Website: walmart
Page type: account-selection
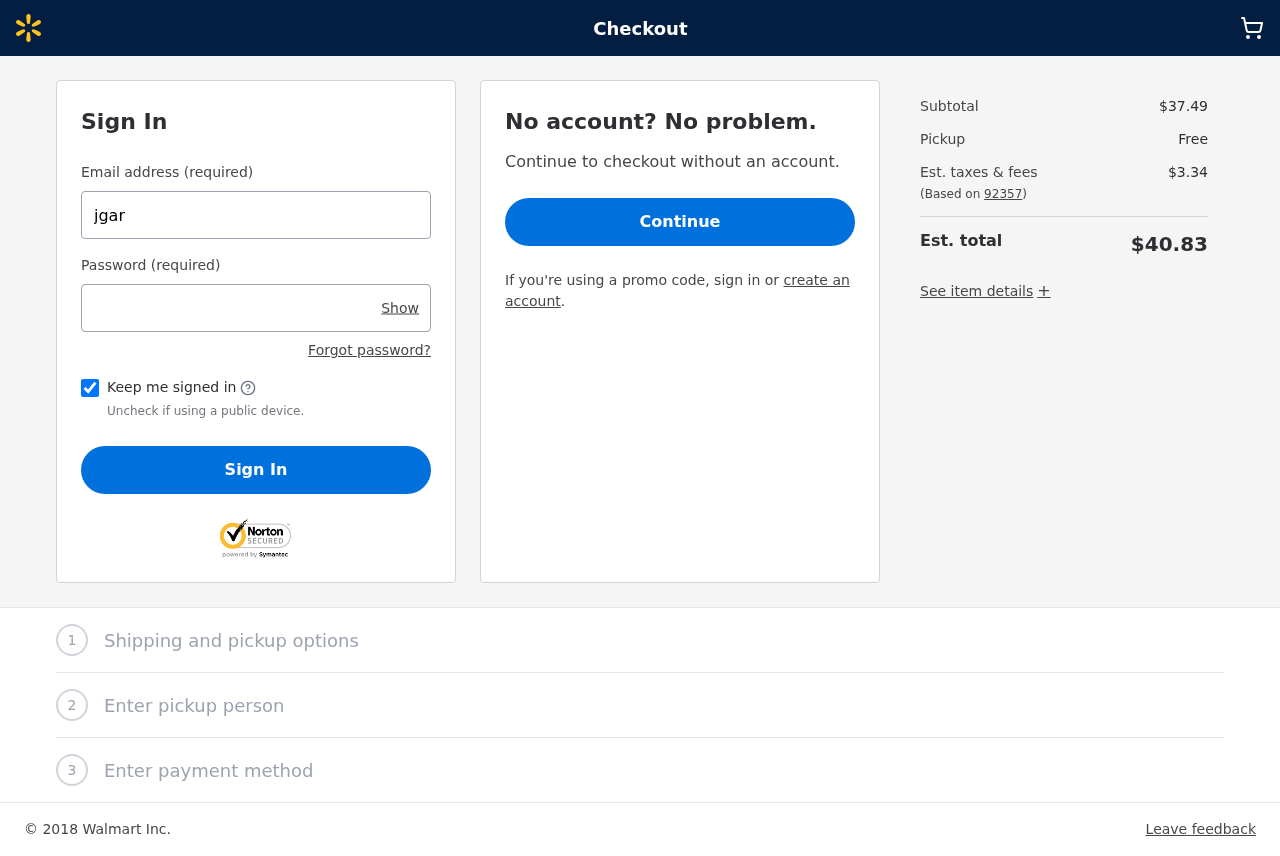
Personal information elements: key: PII_LOGIN_USERNAME
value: jgarcia388
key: PII_POSTCODE
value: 92357
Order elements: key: ORDER_SUBTOTAL
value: $37.49
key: ORDER_TAX
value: $3.34
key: ORDER_TOTAL
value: $40.83